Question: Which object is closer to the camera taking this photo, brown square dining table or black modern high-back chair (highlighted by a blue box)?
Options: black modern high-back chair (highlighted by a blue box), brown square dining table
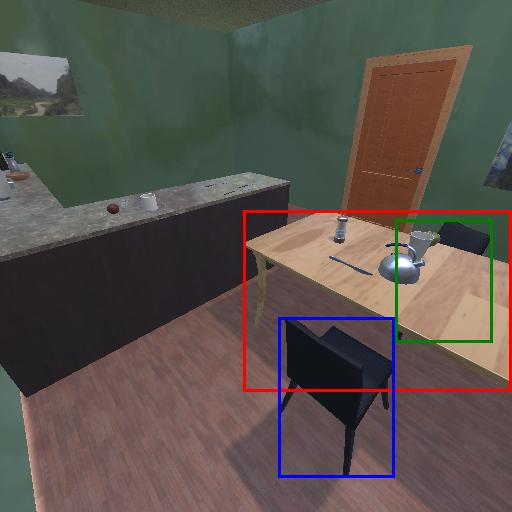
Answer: black modern high-back chair (highlighted by a blue box)